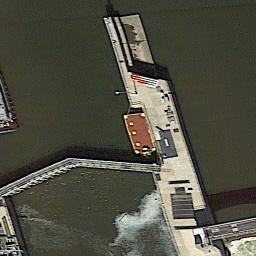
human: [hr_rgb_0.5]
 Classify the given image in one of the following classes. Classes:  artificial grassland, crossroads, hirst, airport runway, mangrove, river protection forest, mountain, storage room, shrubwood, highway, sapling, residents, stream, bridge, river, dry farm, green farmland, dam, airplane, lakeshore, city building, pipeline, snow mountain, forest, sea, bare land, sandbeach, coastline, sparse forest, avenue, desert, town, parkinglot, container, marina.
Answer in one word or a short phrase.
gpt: dam